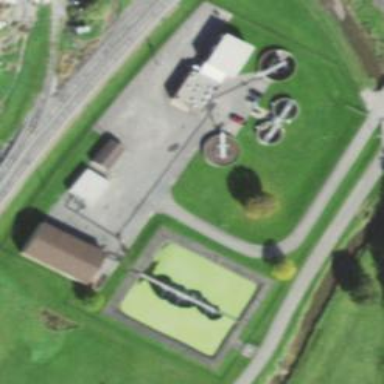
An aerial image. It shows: Wastewater plant protected by fence.